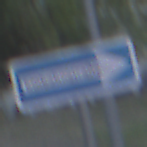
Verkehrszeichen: EinbahnstrasseRechtsweisend
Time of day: SunriseSunset
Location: Outdoor (Urban)
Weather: Clear
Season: NotSpecified
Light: Natural